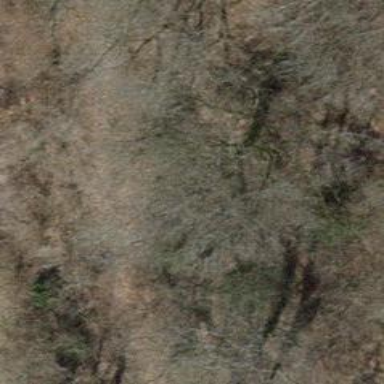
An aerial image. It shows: Path on the ground.